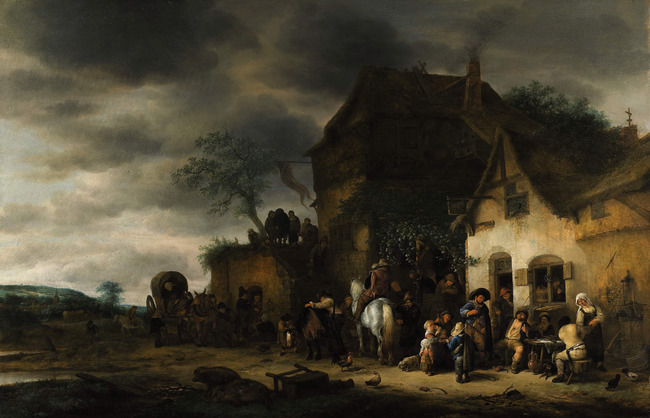
Title: Traveller halting at a country inn
Artist: Isaac van Ostade
Earliest date: 1640
Latest date: 1645
Genre: painting
Iconography: cattle
Keywords: landscape (genre), genre, inn, reed, signboard, banner, pergola, chimney, smoke (material), maidservant, musician (instrumentalist), child, traveler, horseman, dog, chicken, cock, pig, horse, covered wagon, hurdy-gurdy, ewer (vessel), terracotta